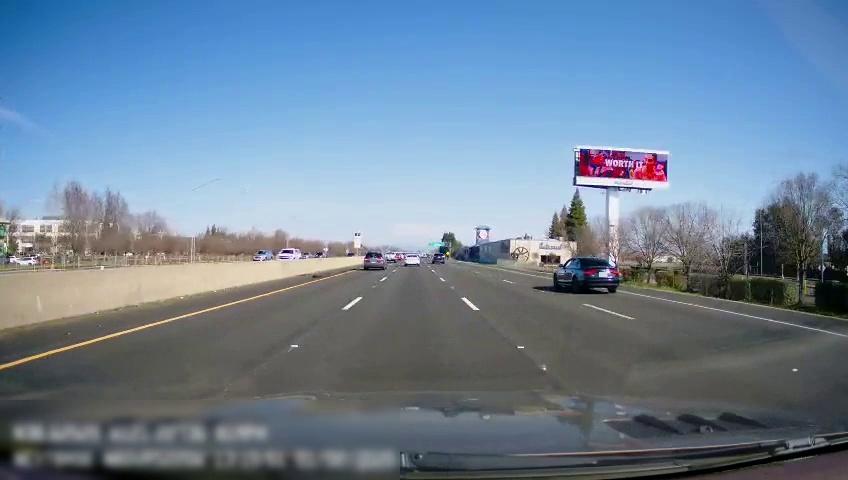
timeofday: Day
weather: Sunny
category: Drivable Space
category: Vehicles | SUV
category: Vehicles | Truck
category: Vehicles | Car
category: Vehicles | Car
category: Vehicles | SUV
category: Vehicles | Truck
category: Lanes | Current Lane
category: Lanes | Current Lane
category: Lanes | Current Lane
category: Lanes | Alternate Lane
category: Lanes | Alternate Lane
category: Lanes | Alternate Lane